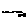
Label: fish